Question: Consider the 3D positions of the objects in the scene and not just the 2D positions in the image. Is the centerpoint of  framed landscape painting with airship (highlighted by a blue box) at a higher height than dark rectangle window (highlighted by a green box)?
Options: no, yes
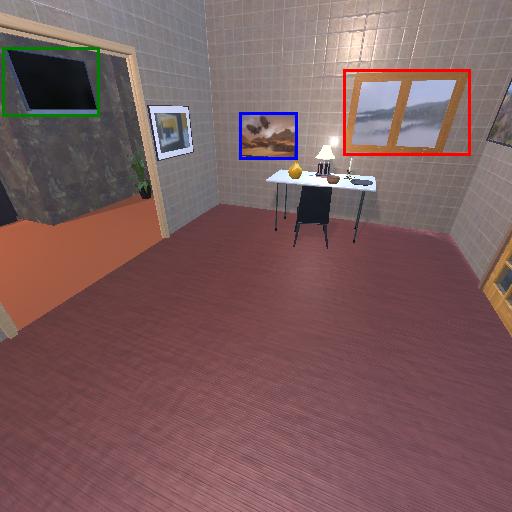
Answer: no